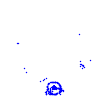
Particle: electron